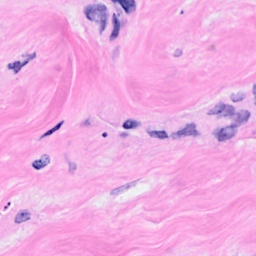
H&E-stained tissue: Breast